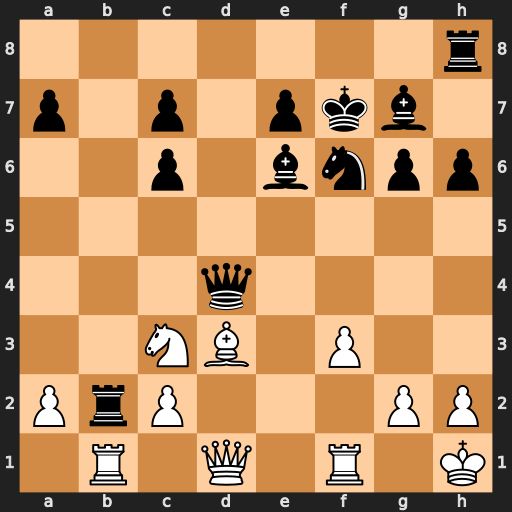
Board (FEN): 7r/p1p1pkb1/2p1bnpp/8/3q4/2NB1P2/PrP3PP/1R1Q1R1K
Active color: w
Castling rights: -
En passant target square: -
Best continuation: Bxg6+ Kxg6 Qxd4